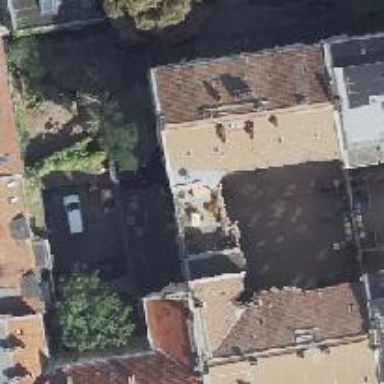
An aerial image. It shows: Part of building.